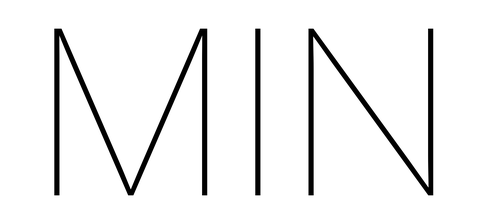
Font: Inter_Thin